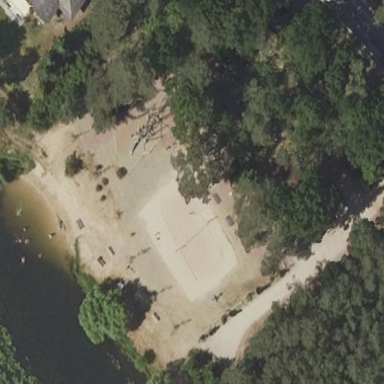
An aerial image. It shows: Sandy pitch for beach volleyball.